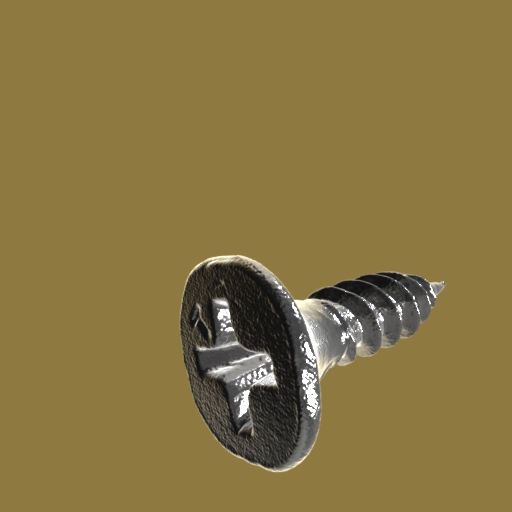
Label: screw